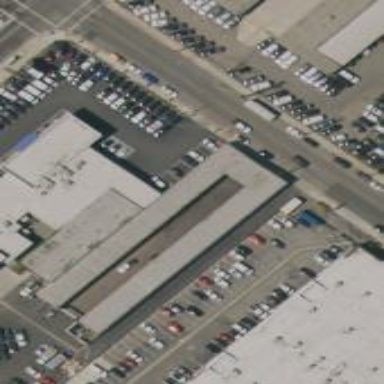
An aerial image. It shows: Commercial building.